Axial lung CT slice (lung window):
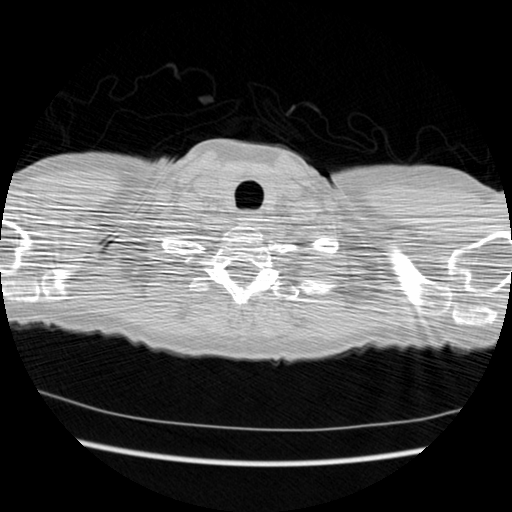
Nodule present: no